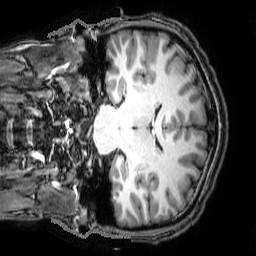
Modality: T1w
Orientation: sagittal
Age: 20
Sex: male
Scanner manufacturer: philips
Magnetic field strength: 3 T
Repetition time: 8.099 s
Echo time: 3.697 s